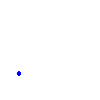
Particle: pion